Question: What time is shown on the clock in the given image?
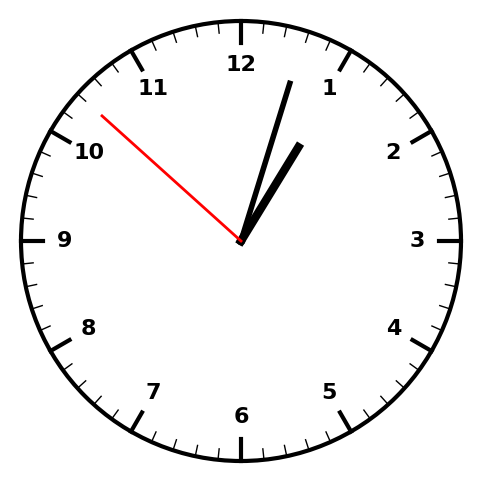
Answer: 01:02:52